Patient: sex F, age 60
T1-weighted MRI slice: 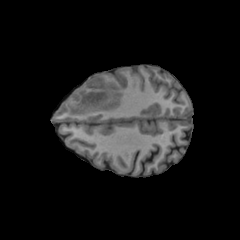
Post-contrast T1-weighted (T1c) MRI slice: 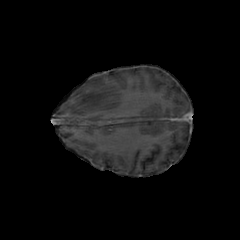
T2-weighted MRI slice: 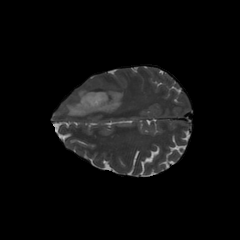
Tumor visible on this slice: yes
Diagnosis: Astrocytoma, IDH-mutant
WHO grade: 3